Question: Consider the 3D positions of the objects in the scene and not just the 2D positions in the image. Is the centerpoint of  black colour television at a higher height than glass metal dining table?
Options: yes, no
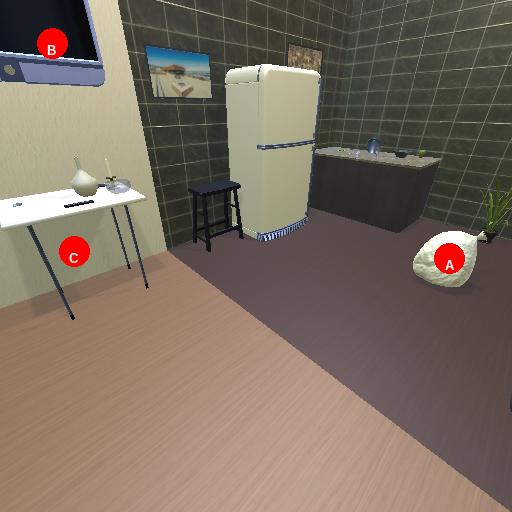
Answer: yes